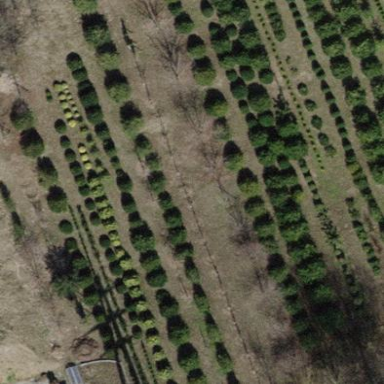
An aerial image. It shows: Plant nursery.